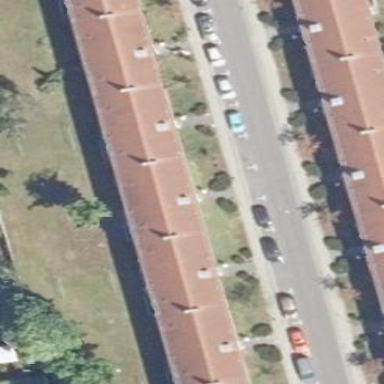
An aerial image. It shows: Apartments building with gambrel roof oriented along its axis.